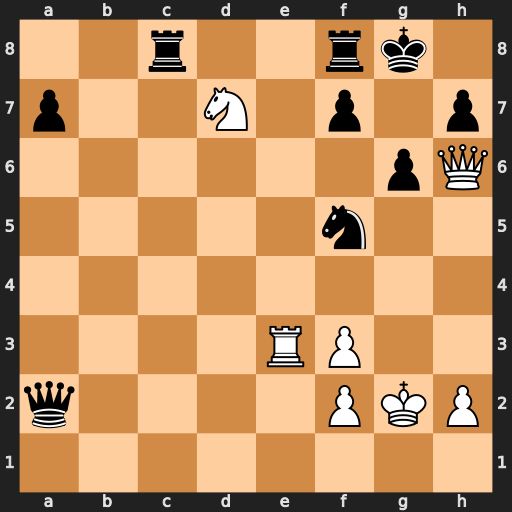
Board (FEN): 2r2rk1/p2N1p1p/6pQ/5n2/8/4RP2/q4PKP/8
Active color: w
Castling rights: -
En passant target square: -
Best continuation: Nf6+ Kh8 Qxh7#